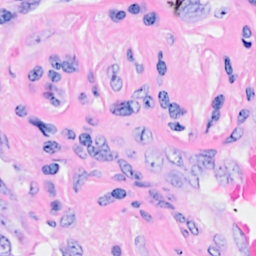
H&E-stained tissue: Breast